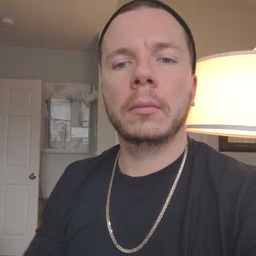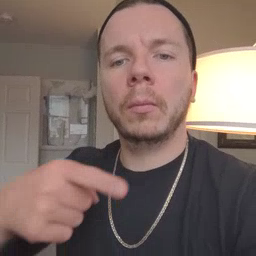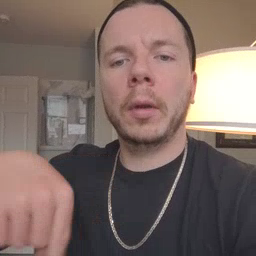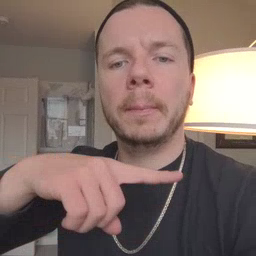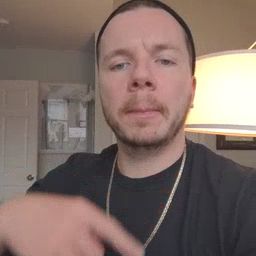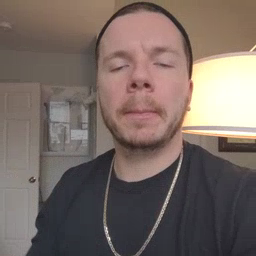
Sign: weus